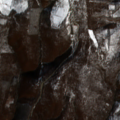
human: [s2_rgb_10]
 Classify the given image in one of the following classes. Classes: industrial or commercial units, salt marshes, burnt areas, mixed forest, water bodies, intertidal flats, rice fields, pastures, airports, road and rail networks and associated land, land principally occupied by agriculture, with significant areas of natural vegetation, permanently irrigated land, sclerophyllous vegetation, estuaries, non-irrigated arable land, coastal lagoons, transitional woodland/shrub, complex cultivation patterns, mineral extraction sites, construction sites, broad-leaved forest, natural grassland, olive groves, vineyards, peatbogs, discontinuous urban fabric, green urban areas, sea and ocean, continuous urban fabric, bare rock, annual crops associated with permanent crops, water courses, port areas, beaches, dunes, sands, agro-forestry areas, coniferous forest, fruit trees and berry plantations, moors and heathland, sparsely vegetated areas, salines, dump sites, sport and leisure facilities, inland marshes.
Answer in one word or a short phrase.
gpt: land principally occupied by agriculture, with significant areas of natural vegetation, broad-leaved forest